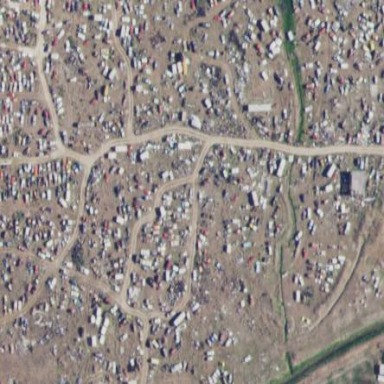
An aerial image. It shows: Industrial area designated as scrap yard.